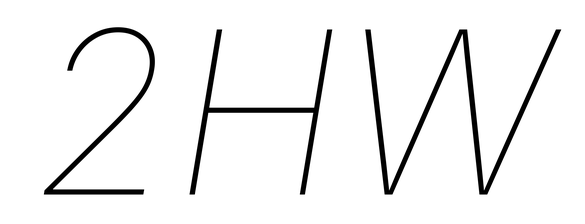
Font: Inter-Italic_Thin_Italic